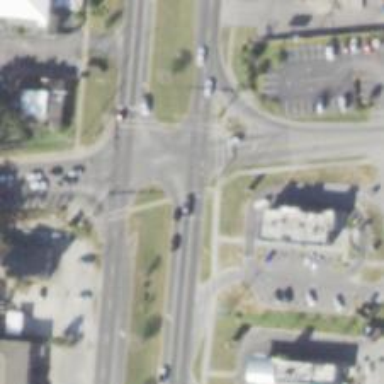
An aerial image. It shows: Marked crossing on the road.